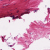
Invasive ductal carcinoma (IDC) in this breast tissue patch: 0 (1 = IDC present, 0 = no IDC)